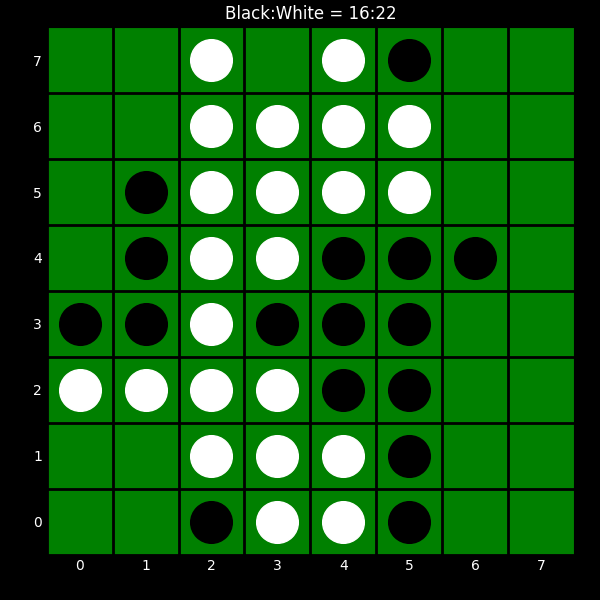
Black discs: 16
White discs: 22